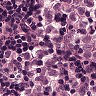
Metastatic tissue present: yes